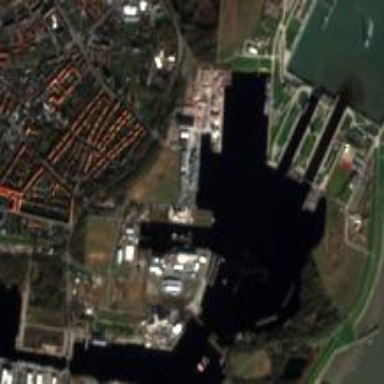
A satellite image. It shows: Man-made quay.